Question: Find the area of the quadrilateral in the figure, where the side length of the square border is 10 and the vertices of the quadrilateral are all on points that are integer multiples of 0.5. The result is rounded to one decimal place
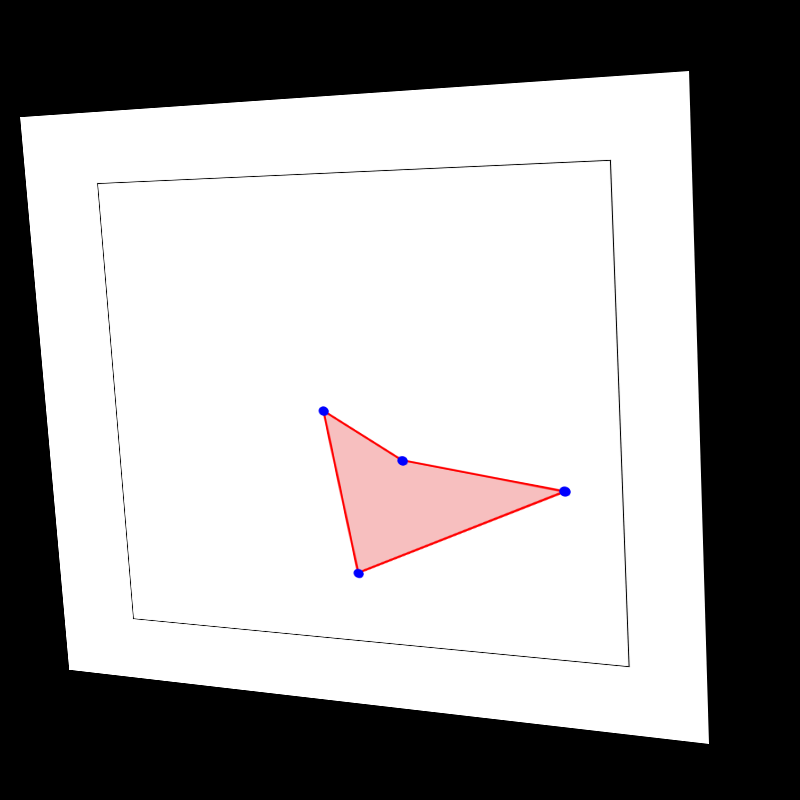
Answer: 6.4